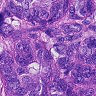
Metastatic tissue present: yes